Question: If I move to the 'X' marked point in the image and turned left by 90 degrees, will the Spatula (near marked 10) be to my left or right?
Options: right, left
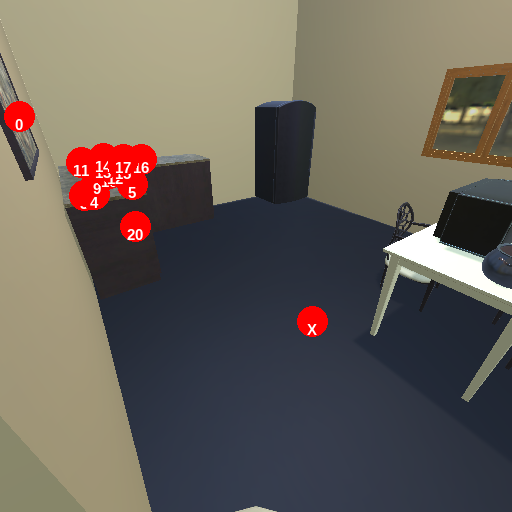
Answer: right